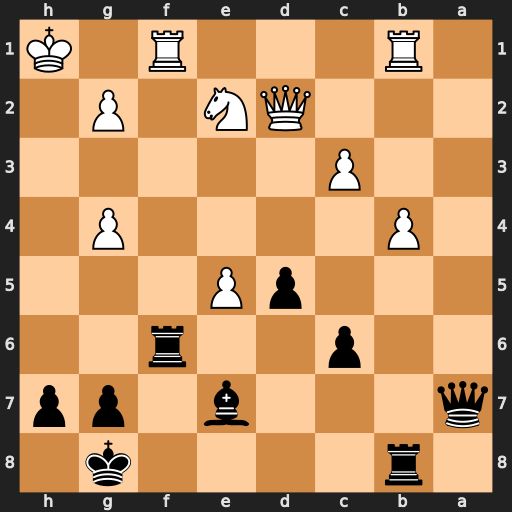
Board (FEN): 1r4k1/q3b1pp/2p2r2/3pP3/1P4P1/2P5/3QN1P1/1R3R1K
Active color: b
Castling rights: -
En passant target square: -
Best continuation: Rh6+ Qxh6 gxh6